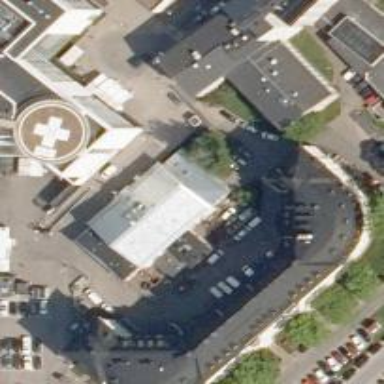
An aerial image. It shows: Hospital building.